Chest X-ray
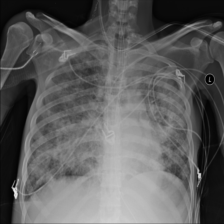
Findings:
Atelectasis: negative
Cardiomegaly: negative
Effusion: negative
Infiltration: negative
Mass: negative
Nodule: negative
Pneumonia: negative
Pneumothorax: negative
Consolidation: negative
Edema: negative
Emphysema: negative
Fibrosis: negative
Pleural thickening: negative
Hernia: negative